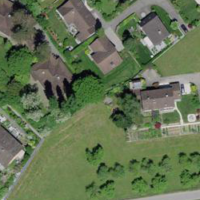
EUNIS habitat code: 55
Species observed at this site:
Fagus sylvatica
Caltha palustris
Cerastium tomentosum